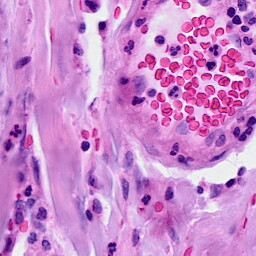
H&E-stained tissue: Breast